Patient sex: F
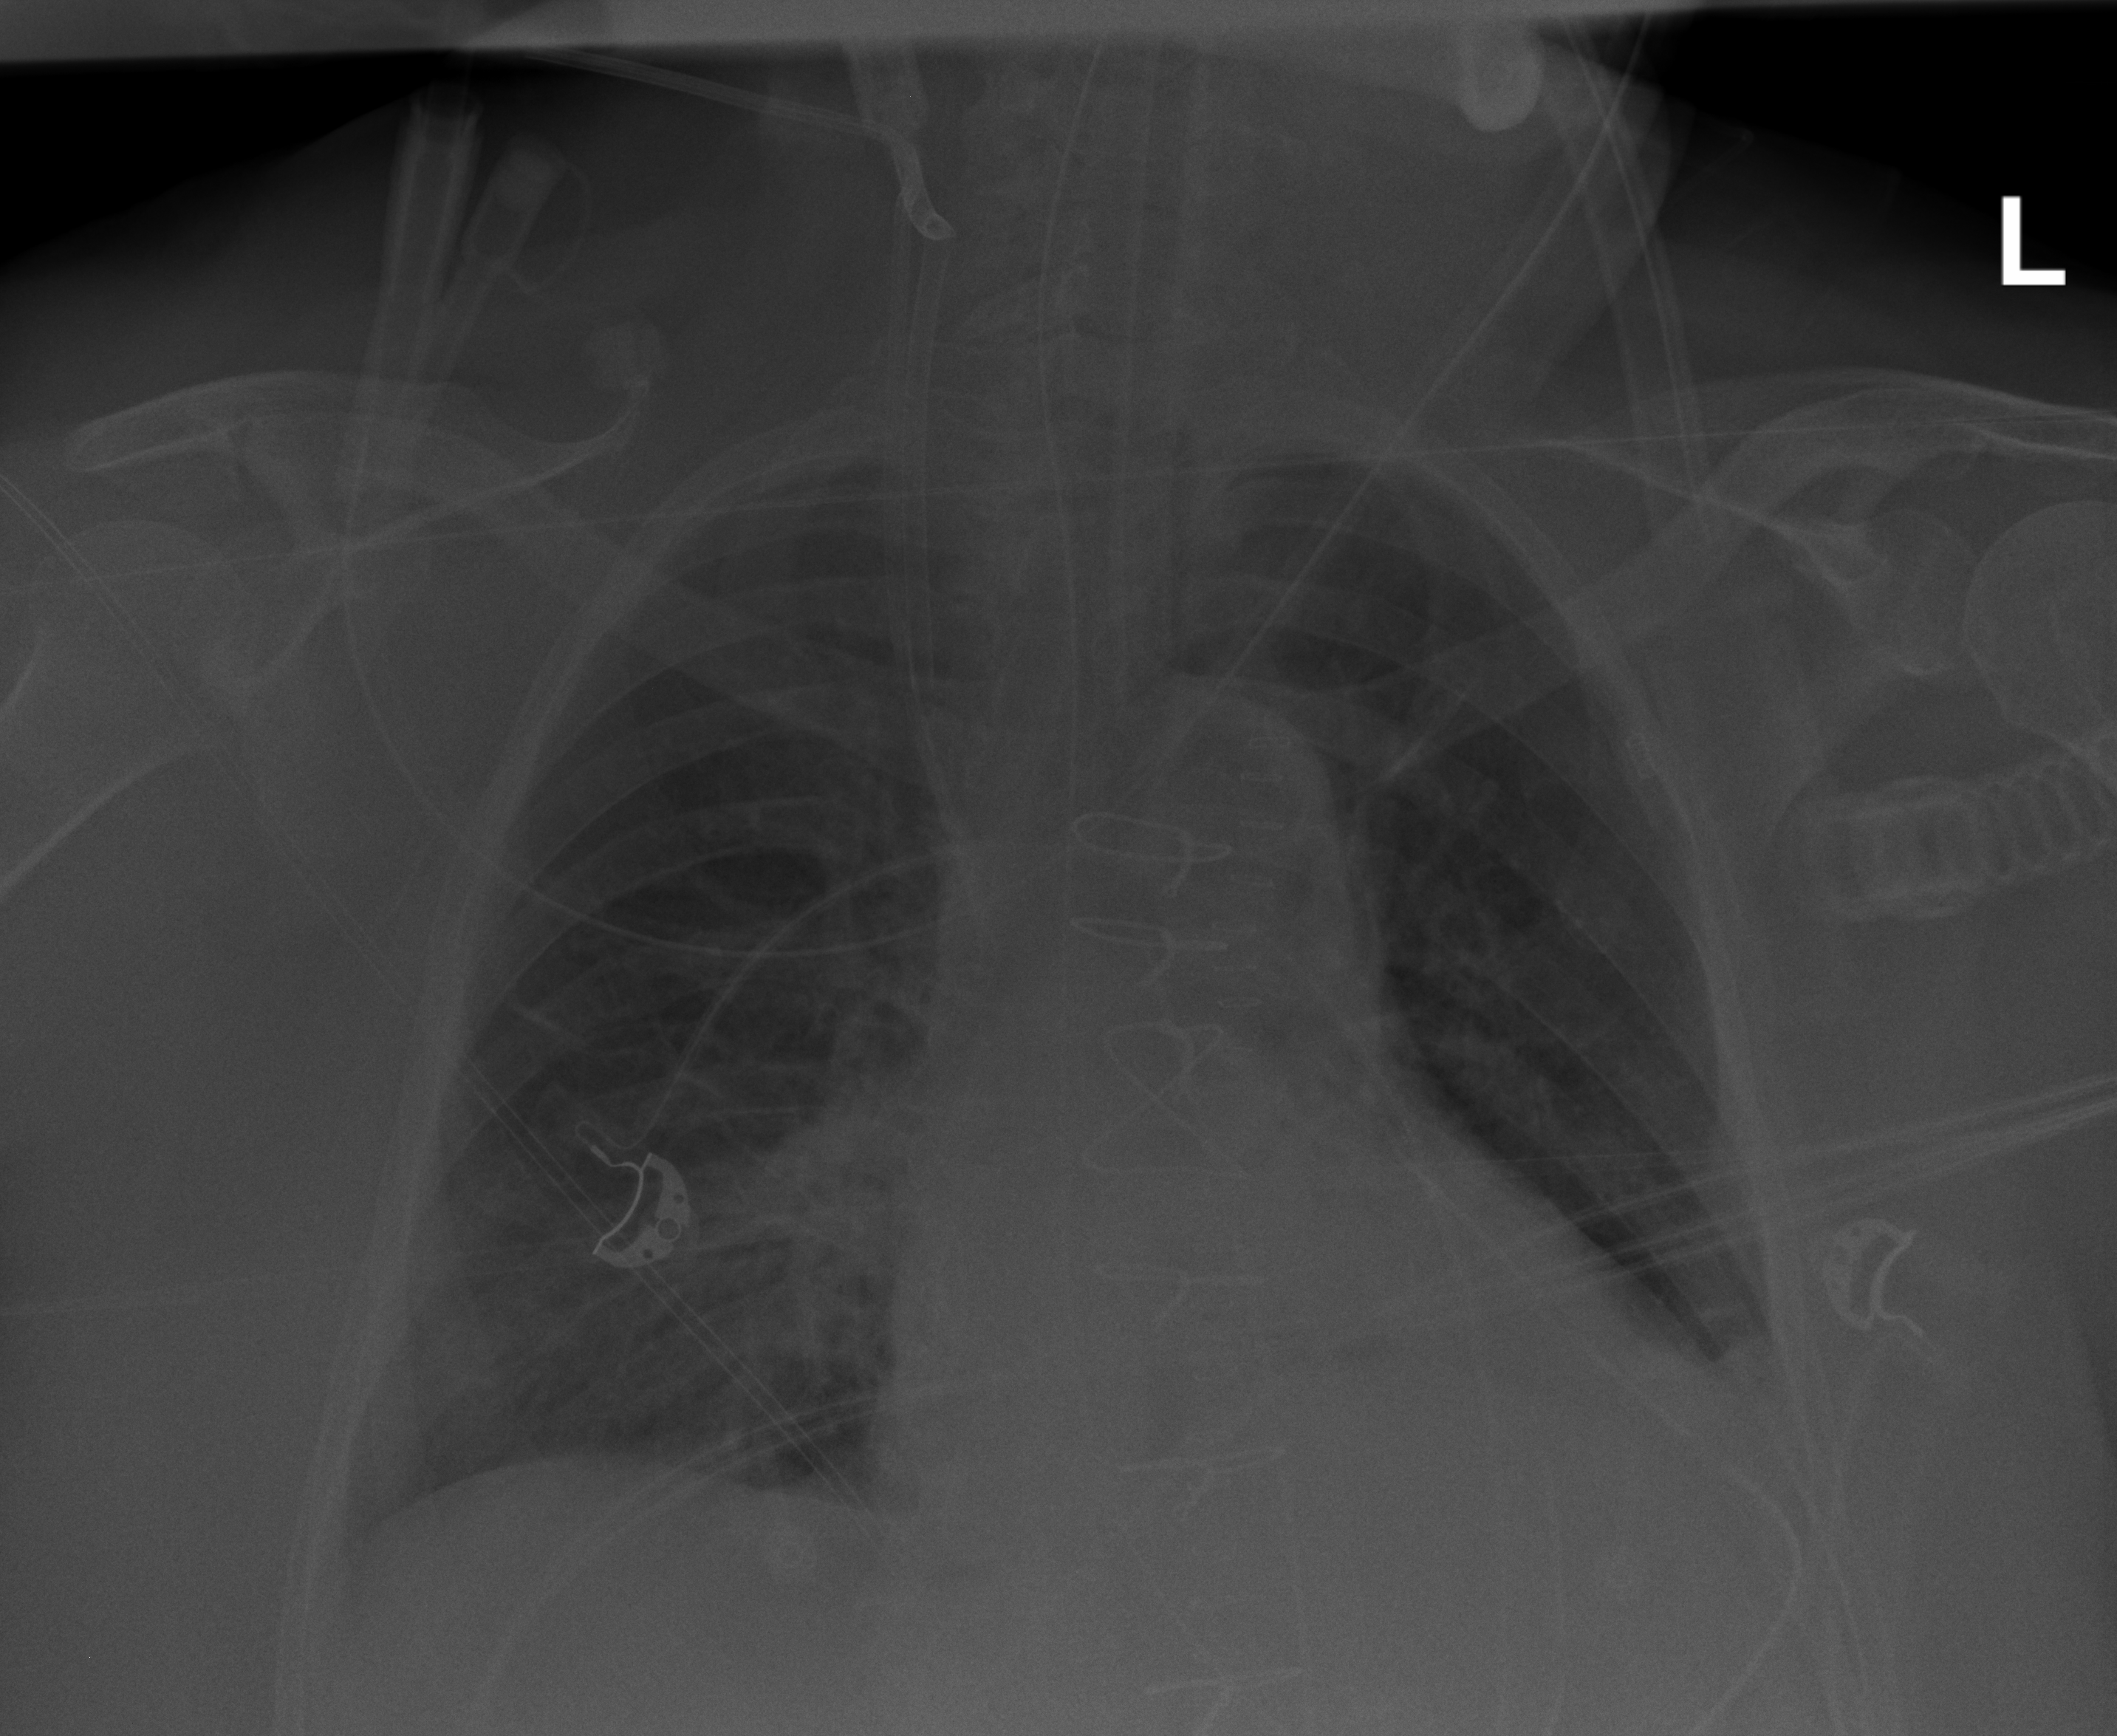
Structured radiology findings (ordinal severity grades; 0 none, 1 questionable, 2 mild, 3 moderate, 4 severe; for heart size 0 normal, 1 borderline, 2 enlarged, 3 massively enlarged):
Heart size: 1
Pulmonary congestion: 2
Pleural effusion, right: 0
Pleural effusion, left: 2
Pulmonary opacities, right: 2
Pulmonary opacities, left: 0
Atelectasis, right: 2
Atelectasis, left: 2